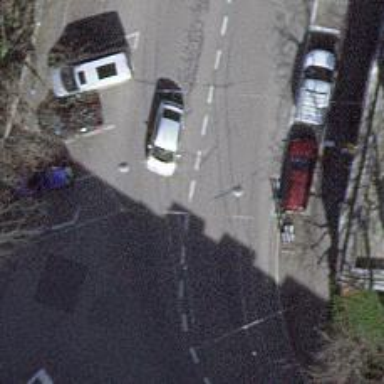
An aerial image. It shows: Residential road with asphalt surface. Trolley wires are present along the road.